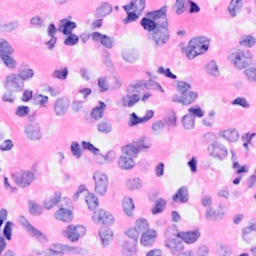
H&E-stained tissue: Breast